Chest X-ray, AP view. Patient: 53 years old, sex F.
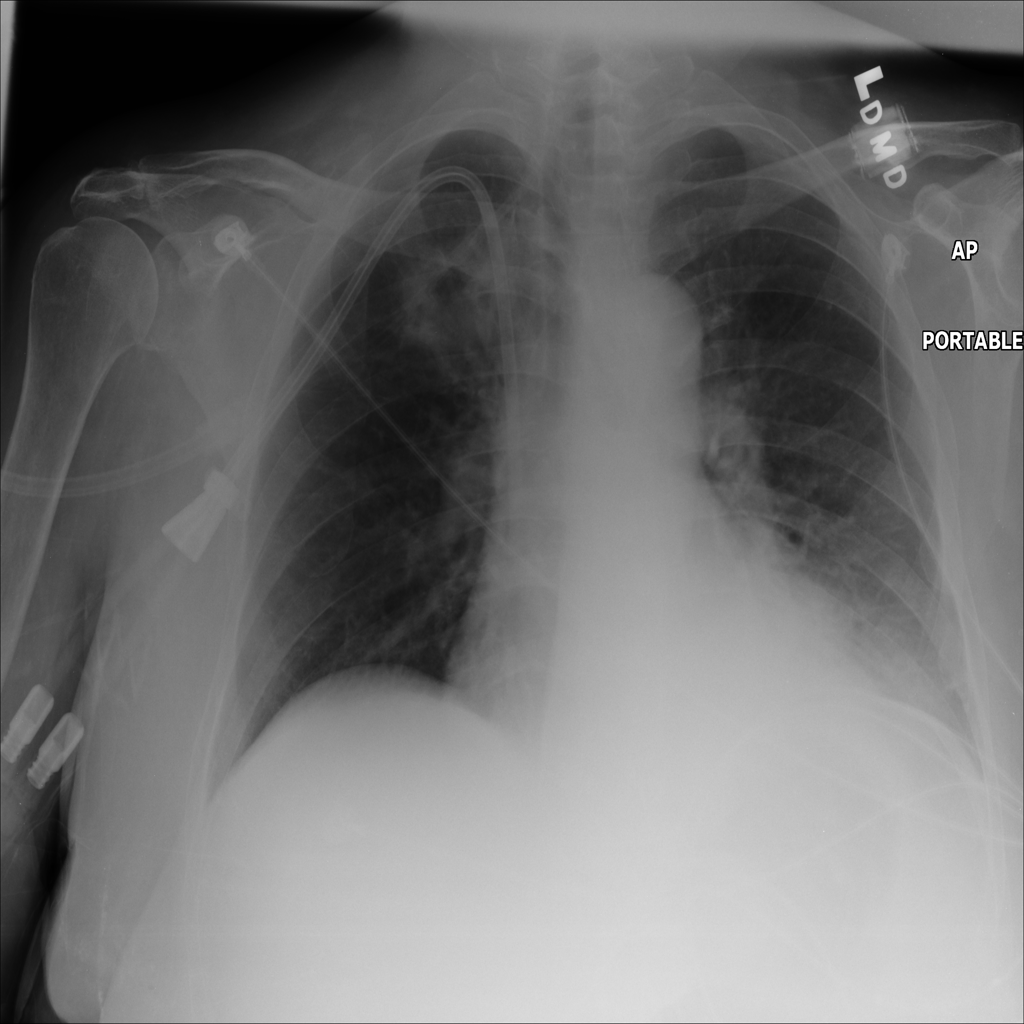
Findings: No Finding